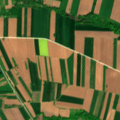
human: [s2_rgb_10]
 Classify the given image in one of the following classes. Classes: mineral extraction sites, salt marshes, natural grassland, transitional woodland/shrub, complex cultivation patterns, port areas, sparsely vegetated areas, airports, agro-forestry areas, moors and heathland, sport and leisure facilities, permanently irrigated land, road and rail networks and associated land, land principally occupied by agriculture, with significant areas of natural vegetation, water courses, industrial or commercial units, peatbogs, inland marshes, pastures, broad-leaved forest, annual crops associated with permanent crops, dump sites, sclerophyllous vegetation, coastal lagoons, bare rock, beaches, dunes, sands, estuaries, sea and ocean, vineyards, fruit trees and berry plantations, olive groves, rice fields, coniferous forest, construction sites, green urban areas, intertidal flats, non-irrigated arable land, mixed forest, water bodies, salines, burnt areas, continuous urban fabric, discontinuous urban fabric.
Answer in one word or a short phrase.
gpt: non-irrigated arable land, land principally occupied by agriculture, with significant areas of natural vegetation